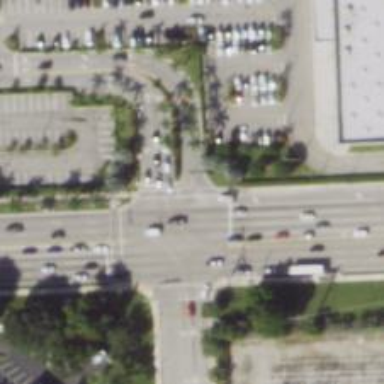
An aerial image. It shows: Uncontrolled road crossing with lines markings.